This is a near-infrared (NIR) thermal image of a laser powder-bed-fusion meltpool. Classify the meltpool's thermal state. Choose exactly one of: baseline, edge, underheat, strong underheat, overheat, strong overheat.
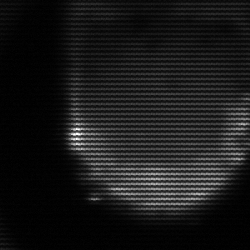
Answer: edge